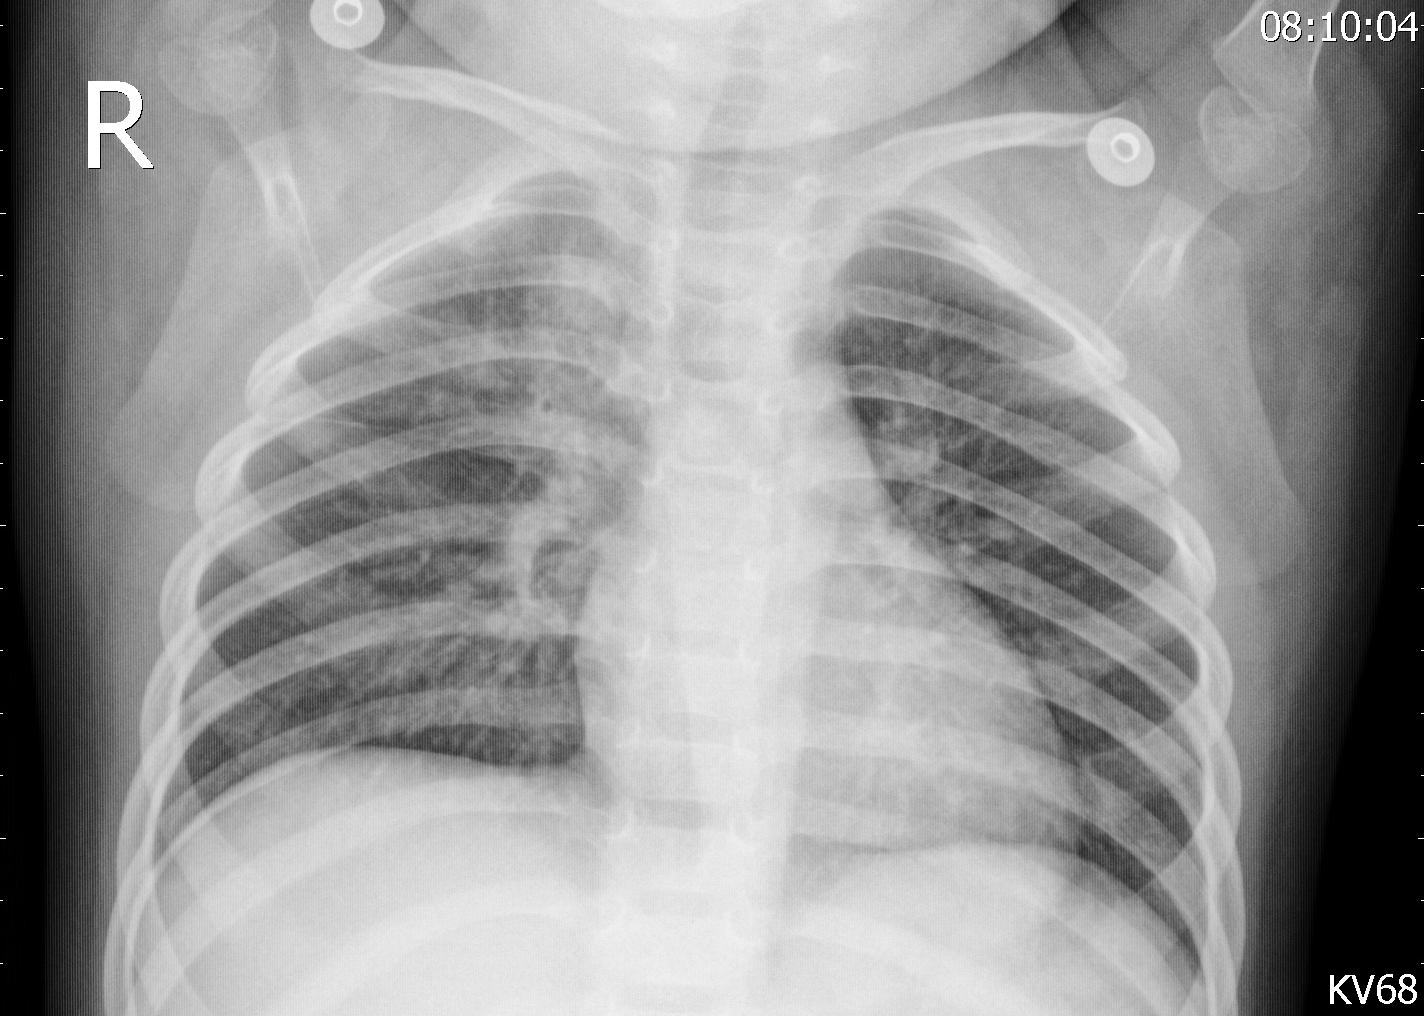
Diagnosis: PNEUMONIA